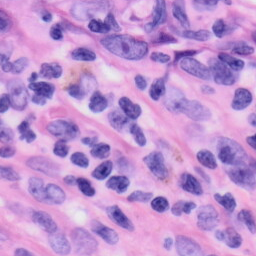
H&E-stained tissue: Skin